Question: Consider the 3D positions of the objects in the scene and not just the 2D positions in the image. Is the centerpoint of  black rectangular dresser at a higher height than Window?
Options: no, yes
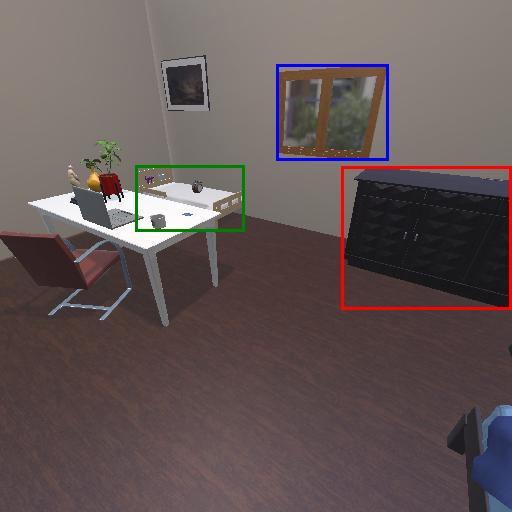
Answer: no